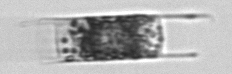
Label: Hemiaulus